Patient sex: M
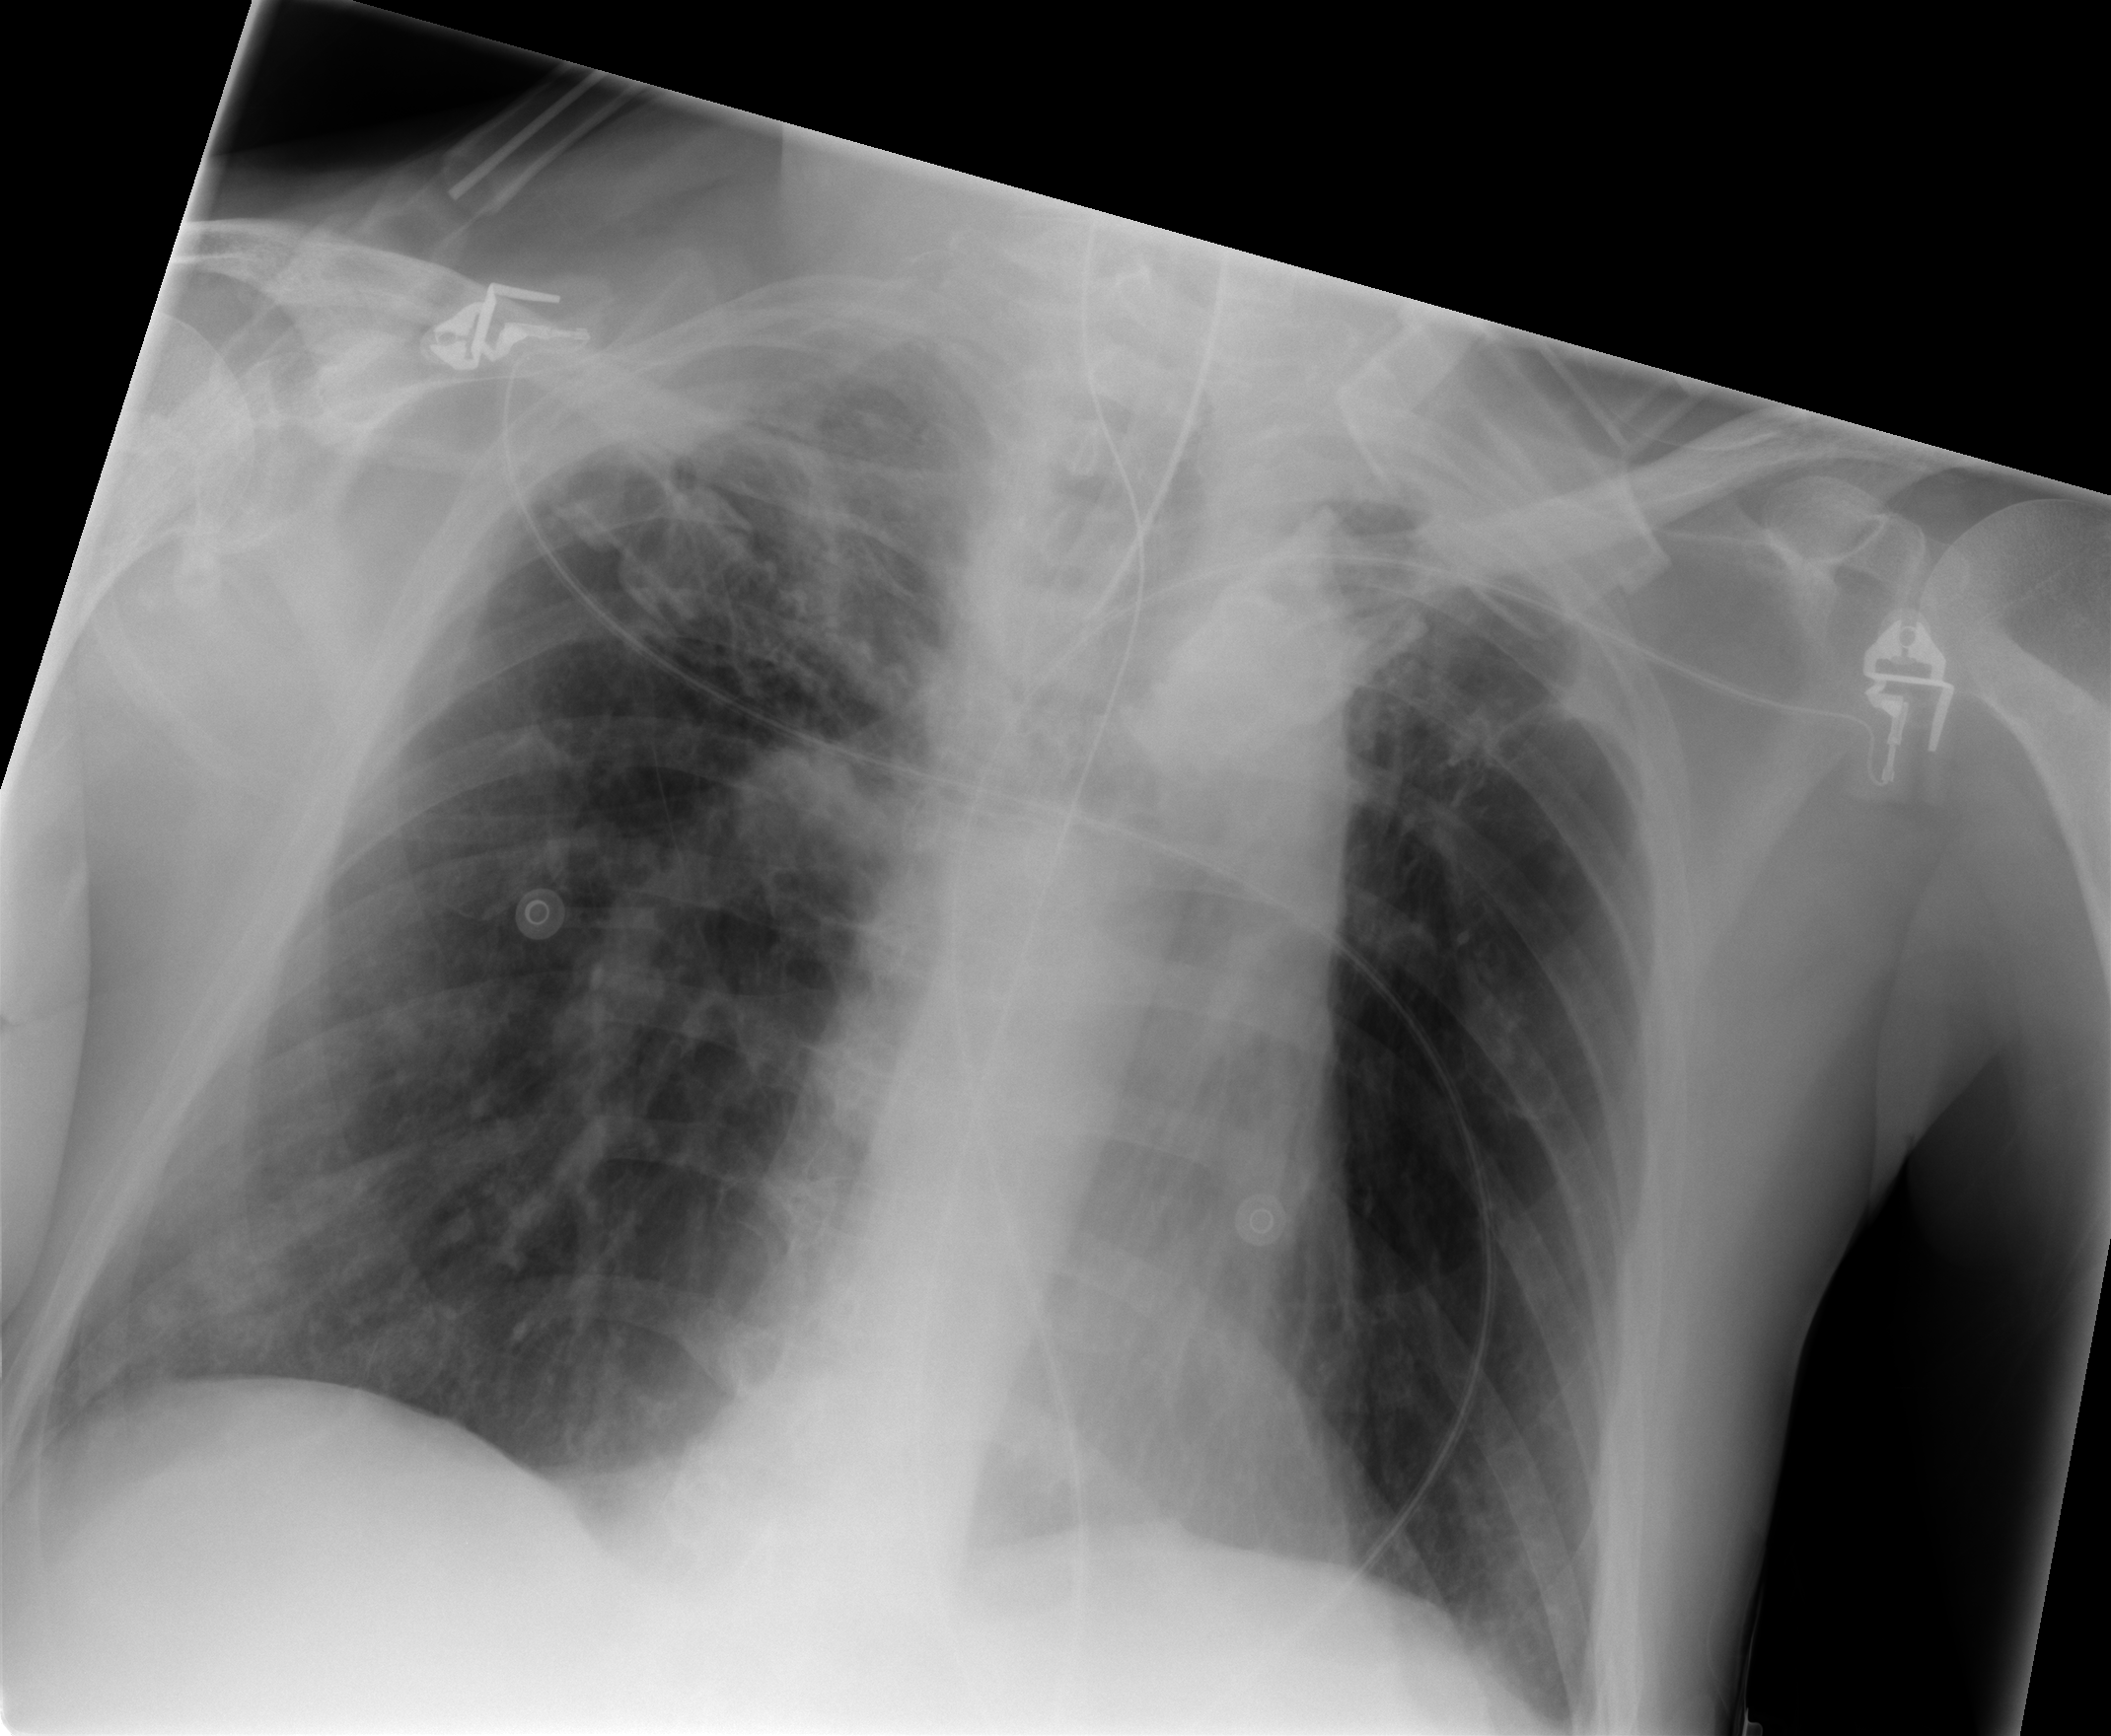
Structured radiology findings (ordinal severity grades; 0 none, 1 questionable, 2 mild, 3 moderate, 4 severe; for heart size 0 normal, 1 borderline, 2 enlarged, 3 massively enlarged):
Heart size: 0
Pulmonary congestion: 0
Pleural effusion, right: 0
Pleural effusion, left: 1
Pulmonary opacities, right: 0
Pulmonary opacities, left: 0
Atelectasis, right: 2
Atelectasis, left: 2